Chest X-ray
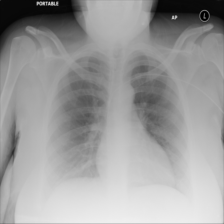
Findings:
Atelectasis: negative
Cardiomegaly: negative
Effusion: negative
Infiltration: negative
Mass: negative
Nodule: negative
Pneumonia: negative
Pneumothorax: negative
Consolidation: negative
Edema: negative
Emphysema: negative
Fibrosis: negative
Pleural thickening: negative
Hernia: negative